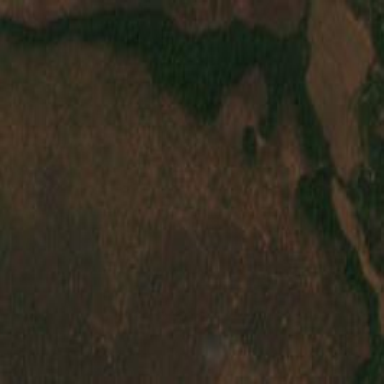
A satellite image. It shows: Forest area.